Question: I have followed the instructions <URL> for building IS 4.6.0, in summary:
1. SVN Checkout from: https://svn.wso2.org/repos/wso2/carbon/platform/tags/turing-chunk06
2. Commented out APIMGT in $CARBON_SRC/product-releases/chunk-06/products/pom.xml
3. Commented out SS in $CARBON_SRC/product-releases/chunk-06/products/pom.xml
4. Run mvn clean install on $CARBON_SRC/product-releases/chunk-06/products/pom.xml
5. Run mvn eclipse:eclipse on $CARBON_SRC/product-releases/chunk-06/products/pom.xml
<URL>
However, when I try to import the projects into eclipse, I only have the following projects as shown in the picture below.
: Does the number of projects imported look right? I was expecting to see a lot more imported projects.
---

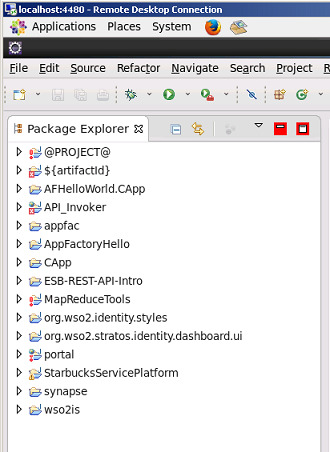
Answer: You want to import the all the source of the WSO2 Identity Server in to eclipse? I guess it is not much easy. Because WSO2 Identity Server is only an one product in Carbon platform. There are many components that help to build this product.. If you just see the source inside the <URL>.
Carbon platform consists of many features (set of OSGI component). As an example, XACML (we said it as "entitlement" ) is an one feature of WSO2 Carbon platform and it is shipped with WSO2 Identity Server. Like that there are several feature such as SSO, OAuth, WS-Trust and many more... that are shipped with Identity Server. Therefore; Say, if you are only interesting in XACML feature, you can look in to the XACML feature's source code. XACML feature is a set of four OSGI components as follows...
- - - -
You can search under that "components/identity/" in chuck 06, you would be able to find the source of these components.
Like that, you can find the source of the feature that you are interested. We can not find the WSO2 Identity Sever's product source from one place. However most of the source are under /platform/components/identity.
I guess this would help you to get some understand.